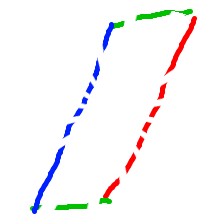
Shape: parallelogram